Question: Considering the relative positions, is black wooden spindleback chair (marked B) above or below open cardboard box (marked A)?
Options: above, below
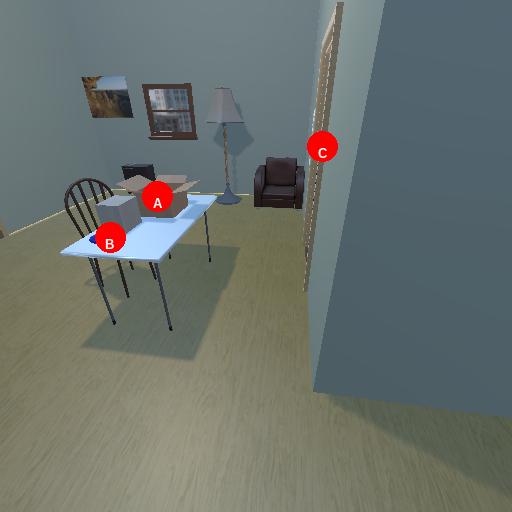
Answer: above